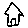
Label: house